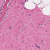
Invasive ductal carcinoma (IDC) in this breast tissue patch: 0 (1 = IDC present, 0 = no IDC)